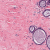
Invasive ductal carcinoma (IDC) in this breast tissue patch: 0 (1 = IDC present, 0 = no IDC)